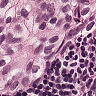
Metastatic tissue present: yes